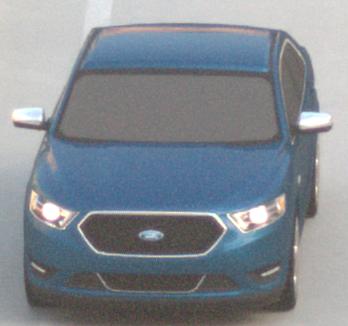
Make: Ford
Model: Taurus
Detailed model: SHO
Model produced from: 2012
Model produced until: 2019
Doors: 4
Color: blue
Road condition: dry road
Daytime: sunrise or sunset
Contrast: low contrast